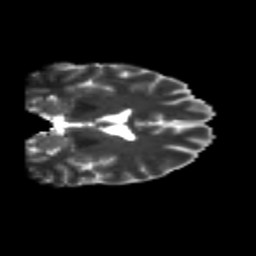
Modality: T2w
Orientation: coronal
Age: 27
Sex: male
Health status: healthy
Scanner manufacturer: siemens
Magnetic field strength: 3 T
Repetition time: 10.8 s
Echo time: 0.082 s